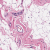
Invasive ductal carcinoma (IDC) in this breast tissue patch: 0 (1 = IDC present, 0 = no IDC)